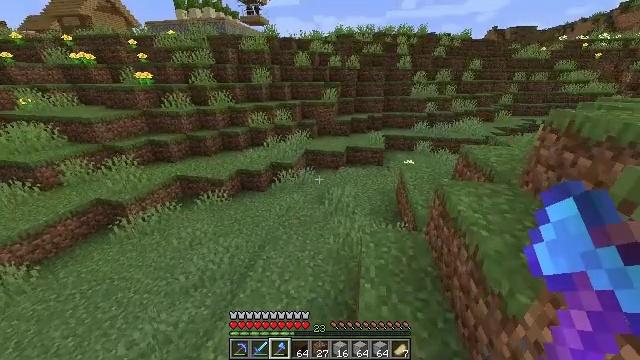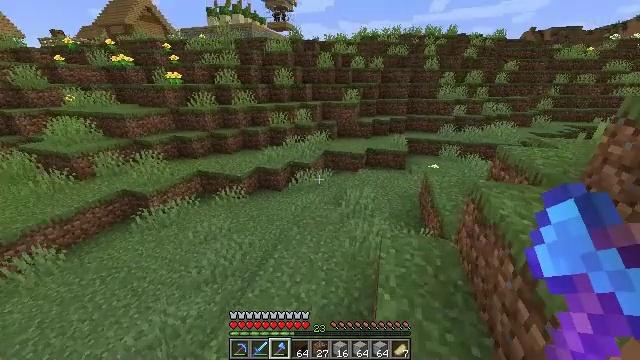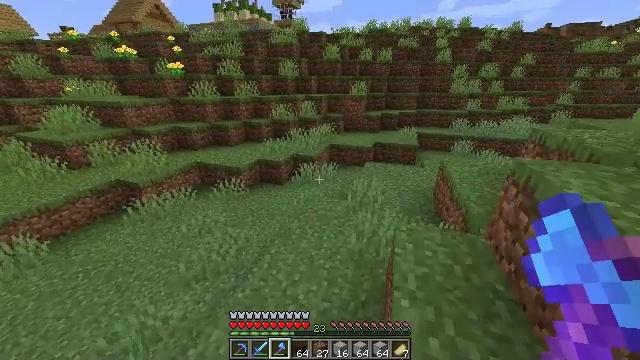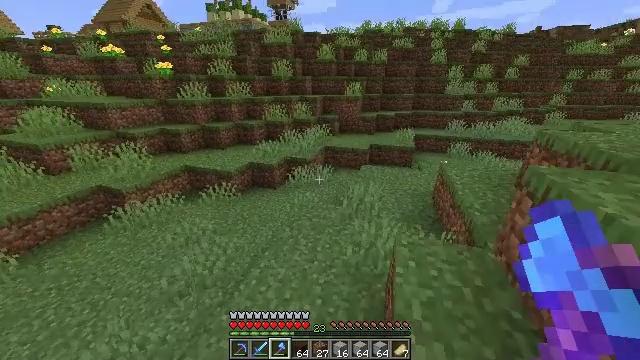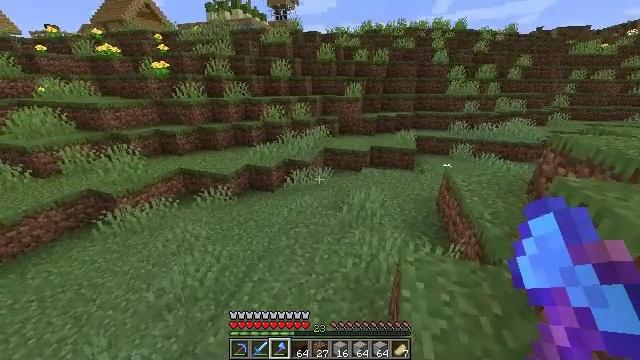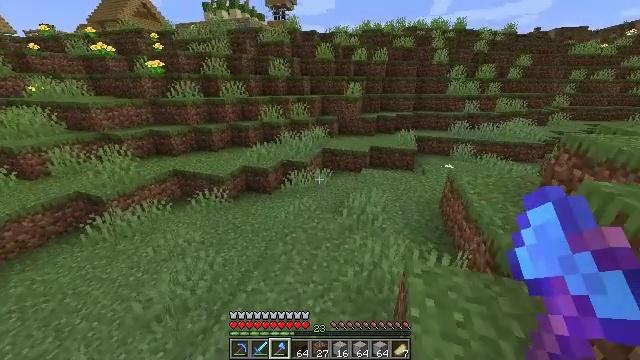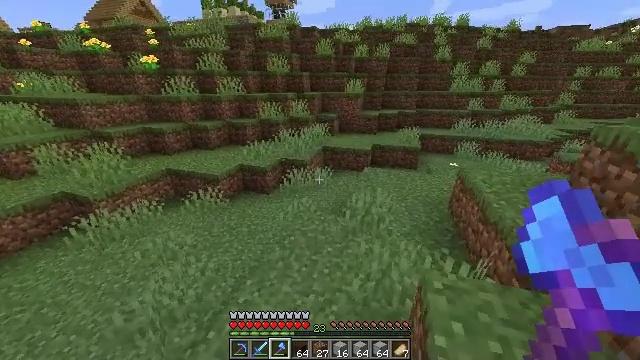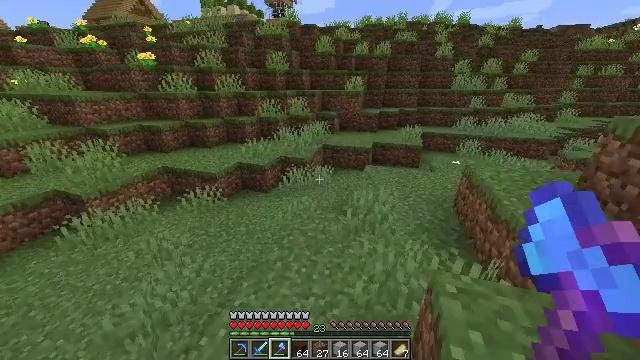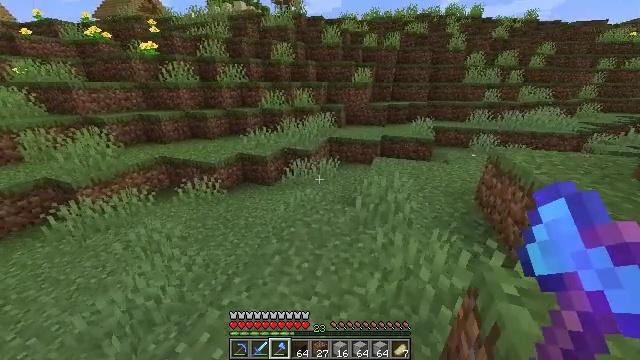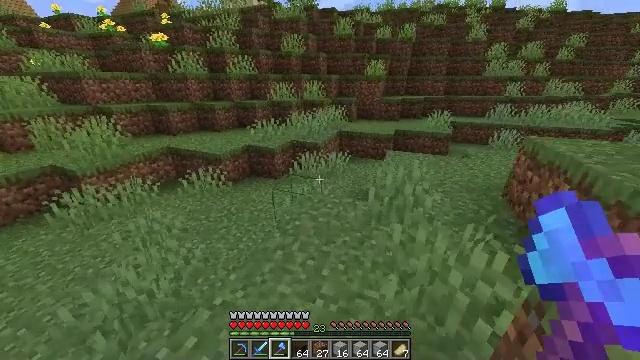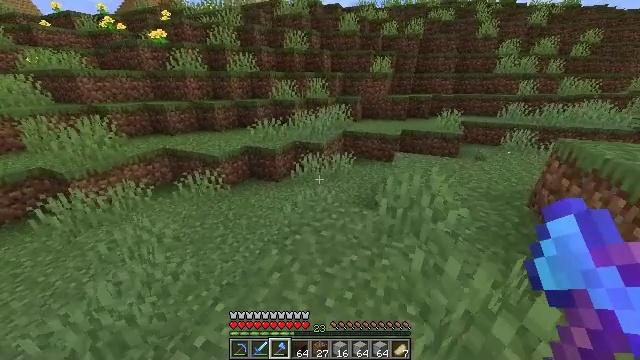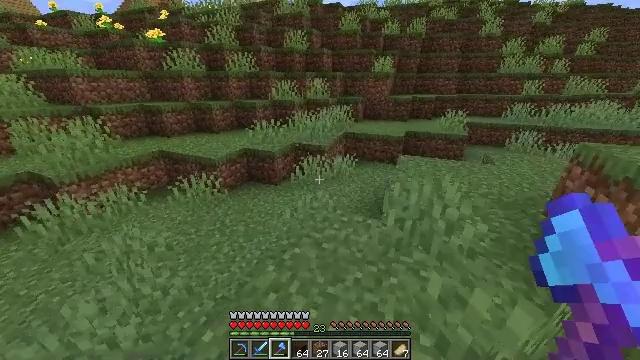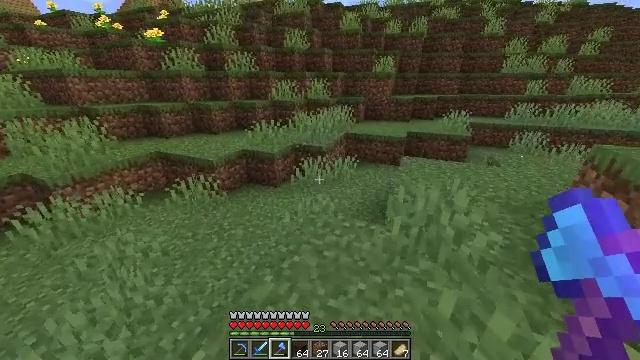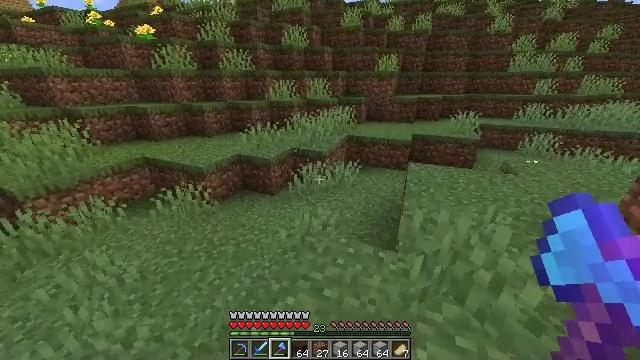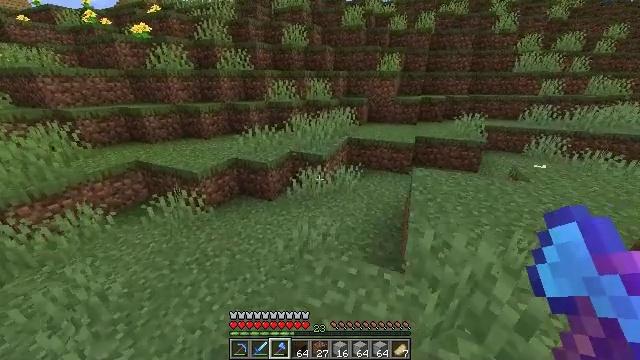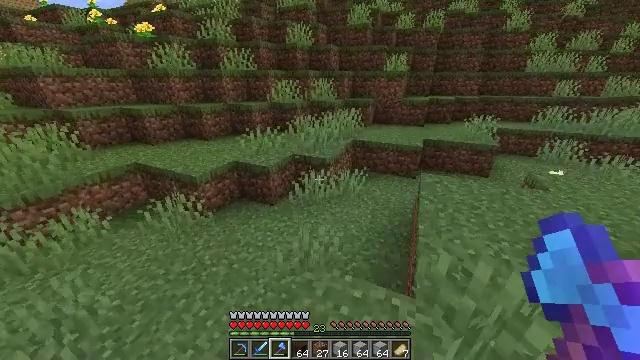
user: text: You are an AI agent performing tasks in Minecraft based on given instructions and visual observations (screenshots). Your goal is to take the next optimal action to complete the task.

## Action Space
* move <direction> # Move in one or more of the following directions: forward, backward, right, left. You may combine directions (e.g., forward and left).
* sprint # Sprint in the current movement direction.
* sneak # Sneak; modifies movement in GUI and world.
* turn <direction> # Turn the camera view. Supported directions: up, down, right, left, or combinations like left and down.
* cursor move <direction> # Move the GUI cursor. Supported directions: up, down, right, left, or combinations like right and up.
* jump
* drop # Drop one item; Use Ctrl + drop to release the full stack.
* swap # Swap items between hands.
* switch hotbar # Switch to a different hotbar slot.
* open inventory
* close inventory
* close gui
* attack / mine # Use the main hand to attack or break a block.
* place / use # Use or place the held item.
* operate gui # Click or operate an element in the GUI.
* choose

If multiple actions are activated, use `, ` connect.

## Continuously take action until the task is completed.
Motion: motion action
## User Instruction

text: Mine grass block from the ground.
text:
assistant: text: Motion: move forward, sprint, turn left and up
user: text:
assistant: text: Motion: move forward, sprint, turn left
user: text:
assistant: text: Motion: move forward, sprint, turn right
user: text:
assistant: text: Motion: move forward
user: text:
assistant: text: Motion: move forward
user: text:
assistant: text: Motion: move forward
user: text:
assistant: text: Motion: move forward, sprint
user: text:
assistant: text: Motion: move forward, sprint, turn left
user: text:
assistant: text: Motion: move forward, sprint, turn left
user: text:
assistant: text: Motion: move forward, sprint
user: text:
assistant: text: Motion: move forward
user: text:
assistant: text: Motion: move forward
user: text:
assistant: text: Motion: move forward
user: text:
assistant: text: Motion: move forward
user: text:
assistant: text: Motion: move forward, sprint, turn left
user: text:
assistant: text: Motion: move forward, sprint, turn left
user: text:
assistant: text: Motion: move forward, sprint
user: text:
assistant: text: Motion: move forward, sprint
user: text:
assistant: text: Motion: move forward, turn left
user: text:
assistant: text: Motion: move forward, turn left
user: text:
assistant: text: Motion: move forward
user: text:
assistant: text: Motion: move forward, jump
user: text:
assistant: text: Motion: move forward, jump
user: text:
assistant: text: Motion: move forward, jump
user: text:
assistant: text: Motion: move forward, turn up, jump
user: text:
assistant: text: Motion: move forward, turn up, jump
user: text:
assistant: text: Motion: move forward, turn up, jump
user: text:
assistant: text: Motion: move forward, turn up, jump
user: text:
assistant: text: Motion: move forward, turn up, jump
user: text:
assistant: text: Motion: move forward, jump